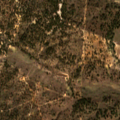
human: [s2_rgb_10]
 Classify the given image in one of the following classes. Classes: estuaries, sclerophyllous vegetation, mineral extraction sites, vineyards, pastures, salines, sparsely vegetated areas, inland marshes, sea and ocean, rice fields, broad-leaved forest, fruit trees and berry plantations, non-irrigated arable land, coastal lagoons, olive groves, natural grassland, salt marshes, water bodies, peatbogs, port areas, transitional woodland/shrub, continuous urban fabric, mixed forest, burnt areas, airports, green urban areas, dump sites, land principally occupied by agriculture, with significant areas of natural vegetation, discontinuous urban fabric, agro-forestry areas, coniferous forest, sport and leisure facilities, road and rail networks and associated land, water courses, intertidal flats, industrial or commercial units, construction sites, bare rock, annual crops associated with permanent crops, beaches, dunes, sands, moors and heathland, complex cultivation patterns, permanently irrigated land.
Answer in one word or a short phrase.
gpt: olive groves, pastures, agro-forestry areas